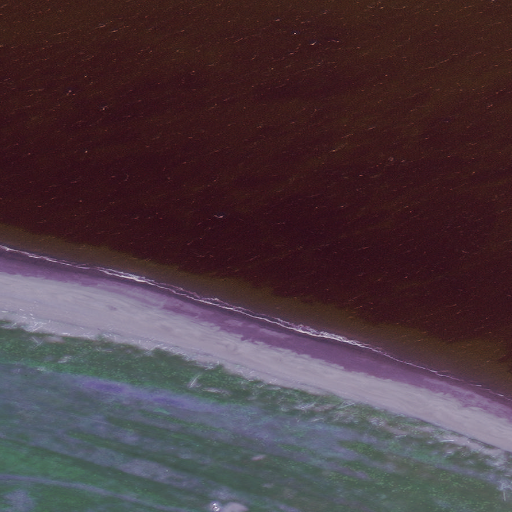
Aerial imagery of cape in Alaska named Whirlpool Point containing only unknown